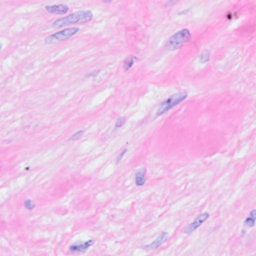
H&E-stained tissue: Breast